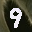
Label: 9